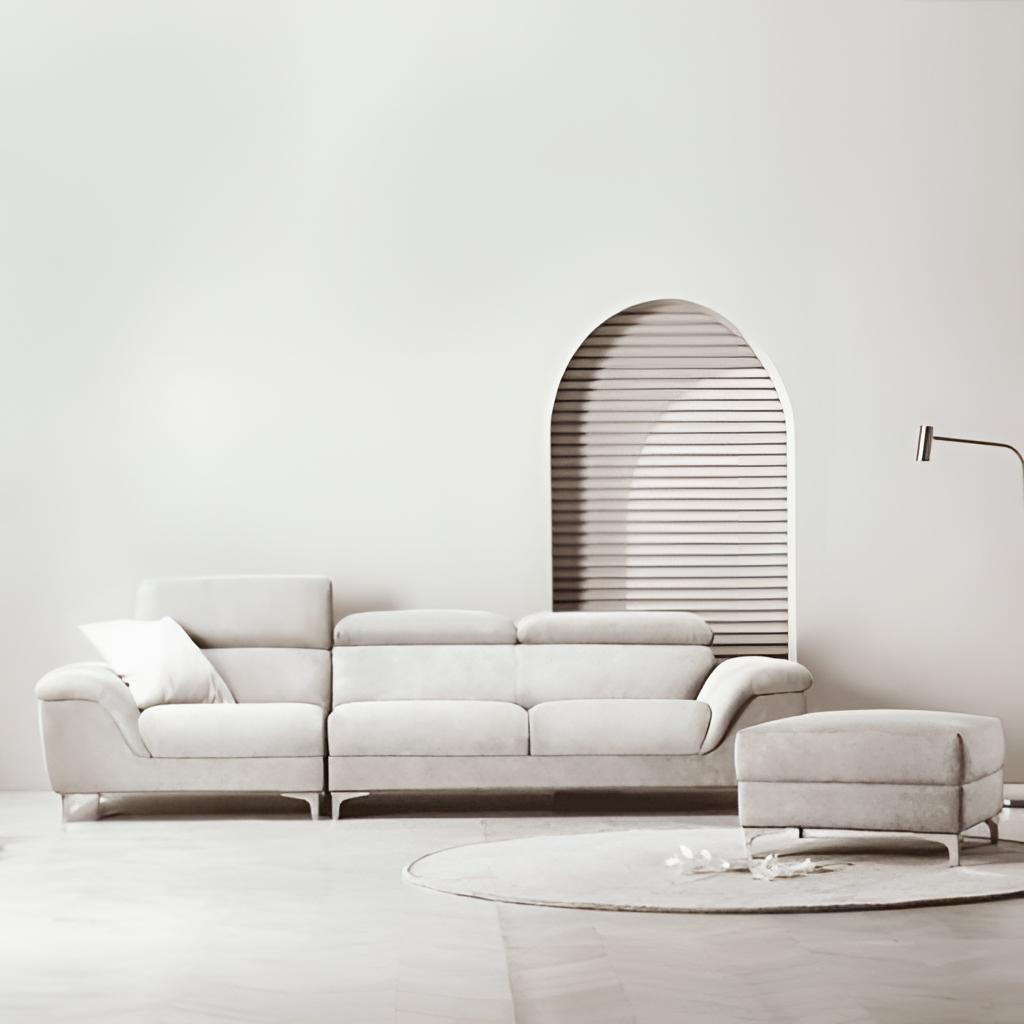
beige fabric sectional sofa, living room, beige wood flooring, with herringbone pattern, beige paint wallpaper, with solid pattern, modern